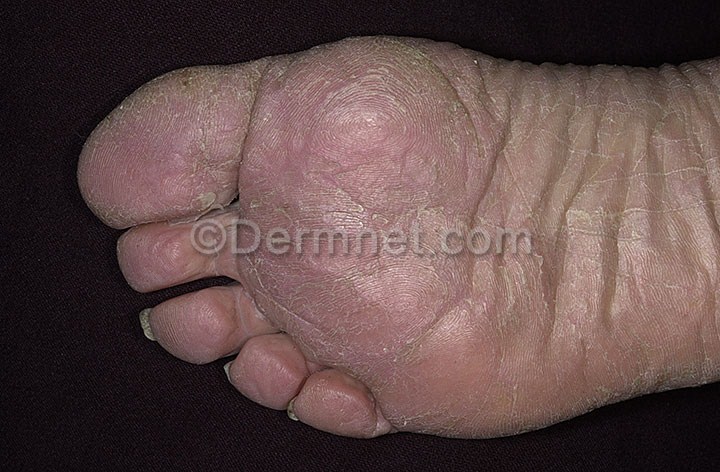
Disease: Eczema Photos